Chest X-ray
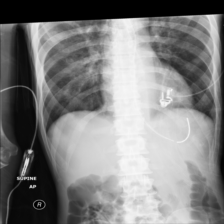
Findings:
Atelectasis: negative
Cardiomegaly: negative
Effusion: negative
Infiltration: negative
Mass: negative
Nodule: negative
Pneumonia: negative
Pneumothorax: negative
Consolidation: negative
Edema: negative
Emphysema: negative
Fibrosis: negative
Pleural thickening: negative
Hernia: negative